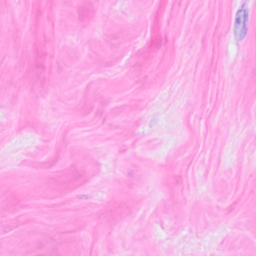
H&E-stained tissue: Breast